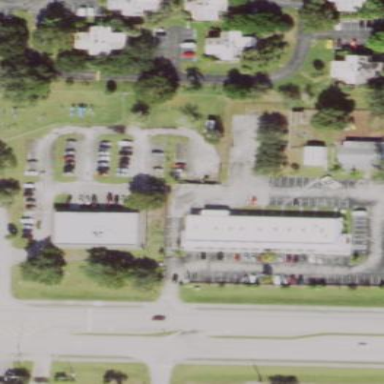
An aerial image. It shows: Parking area.